Interaction volume radius: 10 \u00c5
Interaction volume height: 10 \u00c5
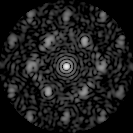
Disorder parameter: 0.5509